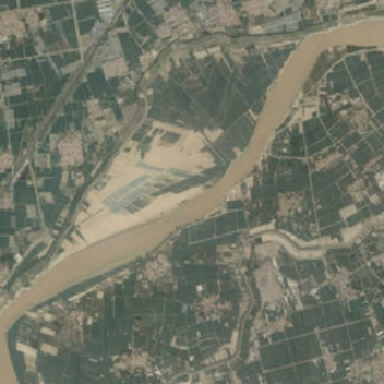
The river runs through a wide area .